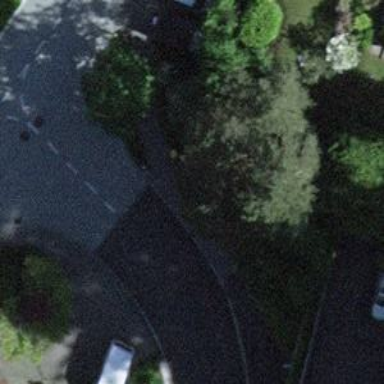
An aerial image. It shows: Post box.